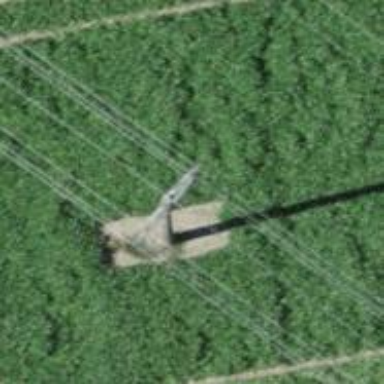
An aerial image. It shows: Power pole.